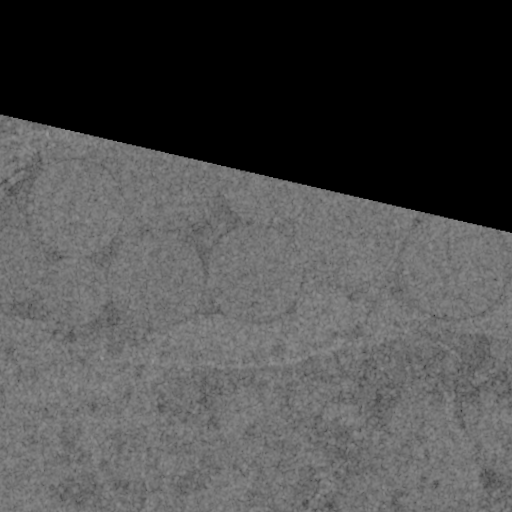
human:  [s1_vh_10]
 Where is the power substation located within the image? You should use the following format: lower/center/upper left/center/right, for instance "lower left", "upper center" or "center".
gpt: The power substation is located in the upper right of the image.
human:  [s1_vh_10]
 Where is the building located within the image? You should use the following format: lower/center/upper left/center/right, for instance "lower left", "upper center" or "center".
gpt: There is no building in the image.

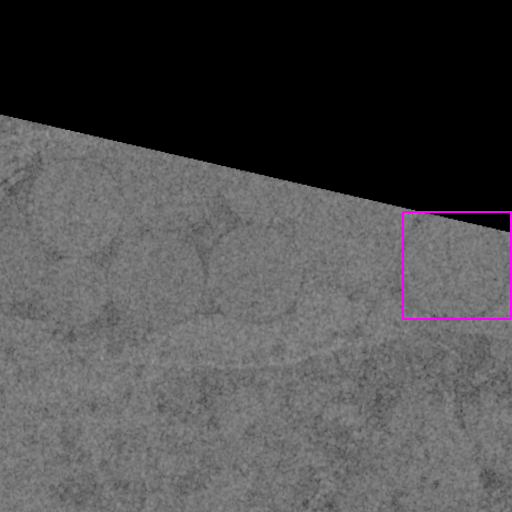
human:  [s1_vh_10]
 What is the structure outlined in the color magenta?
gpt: The structure outlined in magenta is a crop field.
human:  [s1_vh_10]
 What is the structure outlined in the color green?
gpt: There is no green outline.